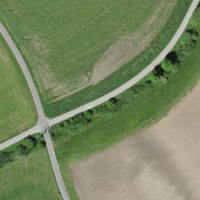
EUNIS habitat code: 52
Species observed at this site:
Prunus padus